Aerial crown-view tile of a tropical tree (Barro Colorado Island, Panama), acquired 20240918:
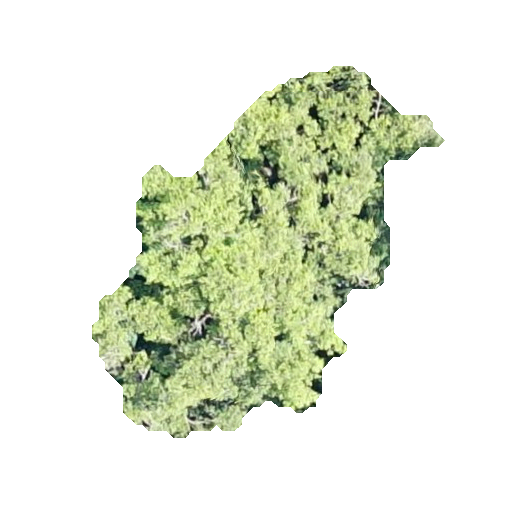
Species: Brosimum alicastrum
GBIF accepted scientific name: Brosimum alicastrum
Crown area: 115.452 m²